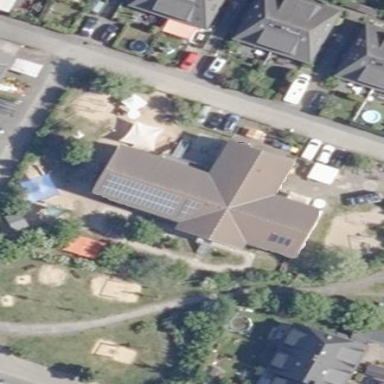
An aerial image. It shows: Kindergarten.